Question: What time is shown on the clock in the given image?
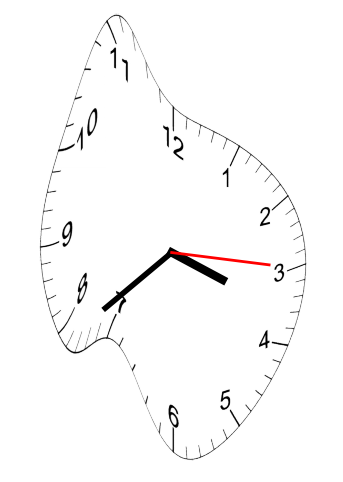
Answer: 03:38:15